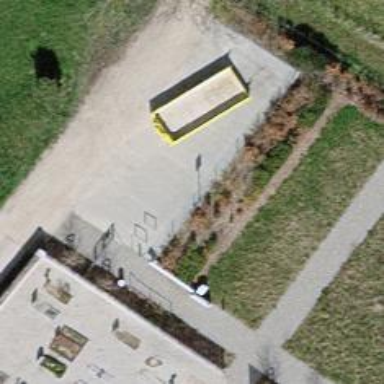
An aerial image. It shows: Bicycle parking facility.